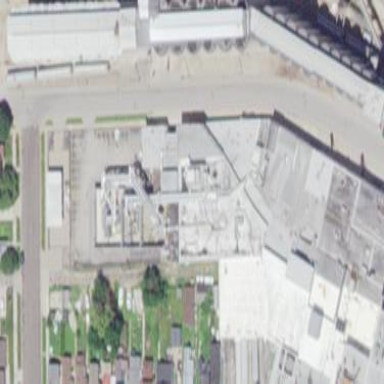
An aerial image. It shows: Building.